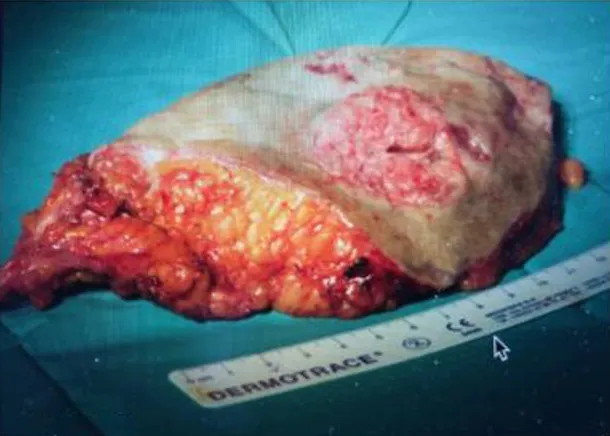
Operatory specimen.
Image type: medical_photograph (other_medical_photograph)